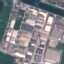
Land use / land cover: Industrial